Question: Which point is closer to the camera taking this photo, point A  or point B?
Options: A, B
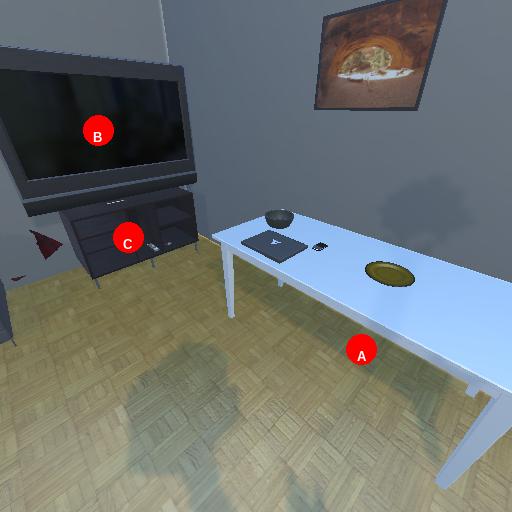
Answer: A